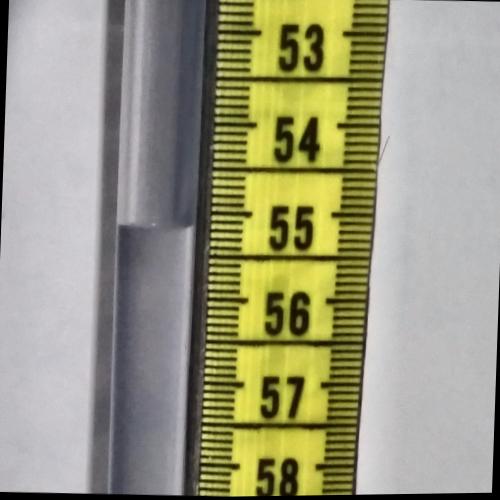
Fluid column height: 55.2 cm